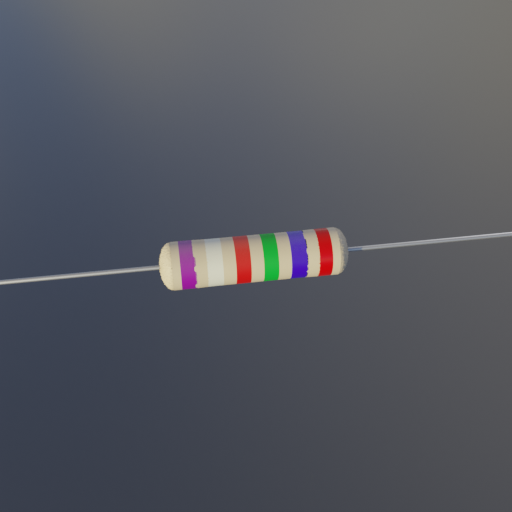
Resistor colour bands (in order): violet, white, red, green, blue, red